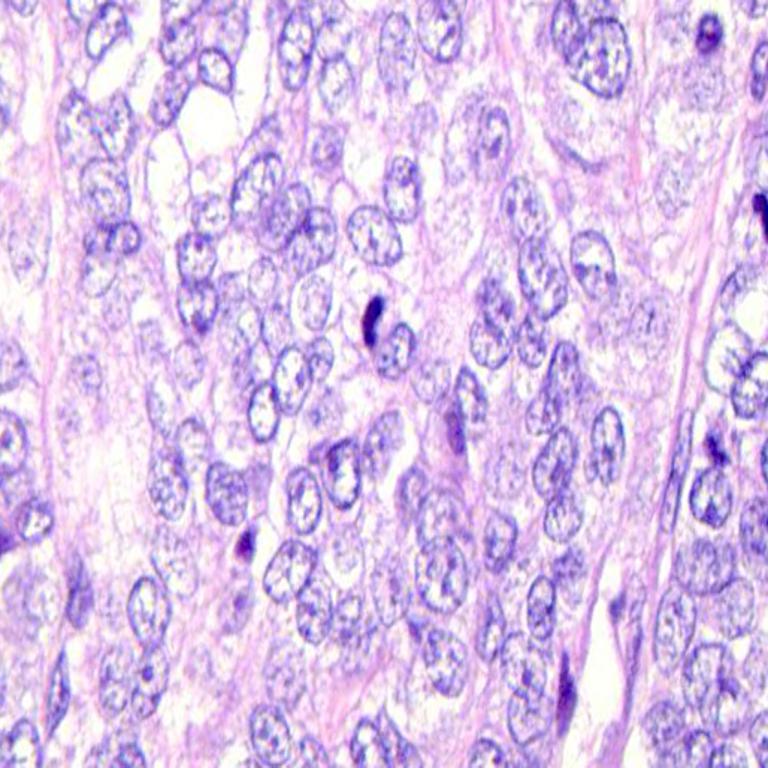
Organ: colon
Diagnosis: adenocarcinomas